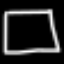
Label: square